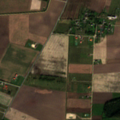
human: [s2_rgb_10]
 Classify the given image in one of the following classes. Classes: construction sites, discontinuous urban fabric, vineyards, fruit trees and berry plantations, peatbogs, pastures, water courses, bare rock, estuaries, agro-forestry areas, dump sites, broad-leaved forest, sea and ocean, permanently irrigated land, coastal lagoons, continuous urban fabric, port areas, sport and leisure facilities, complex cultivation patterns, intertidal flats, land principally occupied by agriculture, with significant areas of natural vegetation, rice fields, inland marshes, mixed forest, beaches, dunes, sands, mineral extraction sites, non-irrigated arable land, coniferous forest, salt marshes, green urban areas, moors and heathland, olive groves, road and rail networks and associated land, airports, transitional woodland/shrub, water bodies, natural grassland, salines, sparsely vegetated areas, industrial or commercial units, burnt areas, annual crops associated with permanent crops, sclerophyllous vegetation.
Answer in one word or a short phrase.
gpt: non-irrigated arable land, complex cultivation patterns, mixed forest